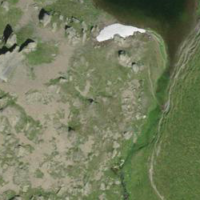
EUNIS habitat code: 23
Species observed at this site:
Arnica montana